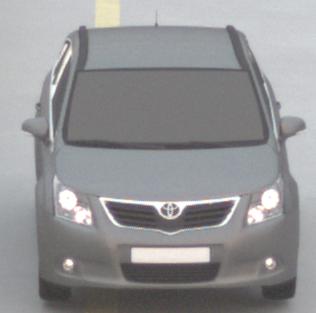
Make: Toyota
Model: Avensis 1.6
Detailed model: Avensis (T27) Notch Back
Model produced from: 2009/01
Model produced until: 2010/08
Doors: 4
Color: gray
Road condition: dry road
Daytime: sunrise or sunset
Contrast: low contrast